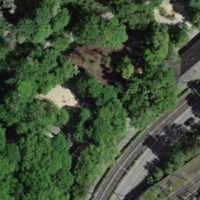
EUNIS habitat code: 53
Species observed at this site:
Certhia brachydactyla
Allium ursinum
Symphoricarpos albus
Cardamine pratensis